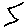
Label: zigzag